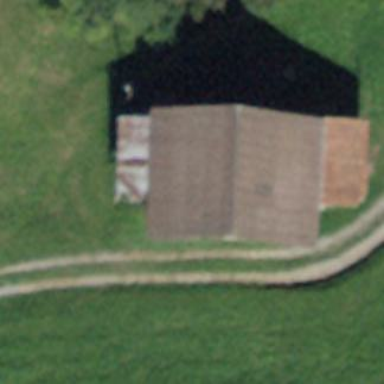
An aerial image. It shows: Rural barn.